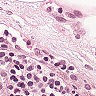
Metastatic tissue present: no